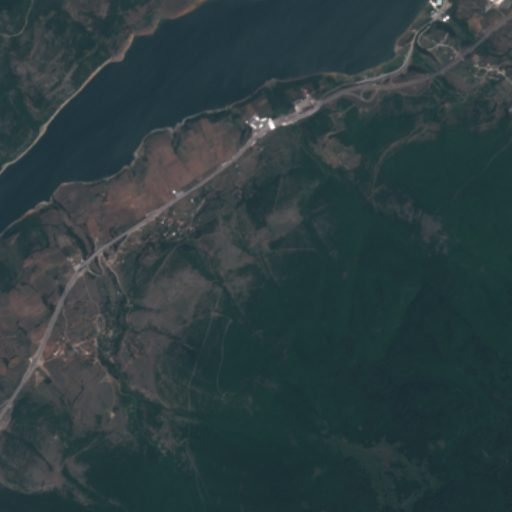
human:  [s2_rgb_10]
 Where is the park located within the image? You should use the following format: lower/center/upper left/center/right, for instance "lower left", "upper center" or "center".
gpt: The park is located in the center left of the image.
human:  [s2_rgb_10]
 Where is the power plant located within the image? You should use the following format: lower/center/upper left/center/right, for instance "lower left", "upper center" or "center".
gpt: There is no power plant in the image.